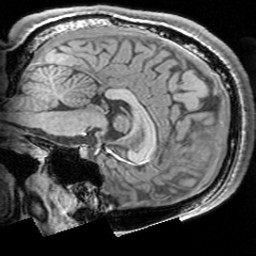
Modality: T1w
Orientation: sagittal
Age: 20
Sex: male
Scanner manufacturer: siemens
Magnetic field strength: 3 T
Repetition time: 1.63 s
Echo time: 0.00311 s